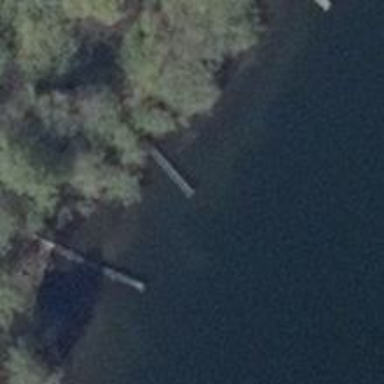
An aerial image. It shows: Man-made pier.